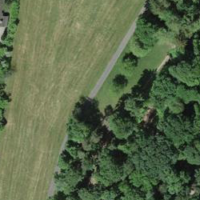
EUNIS habitat code: 25
Species observed at this site:
Maniola jurtina
Cornus sanguinea